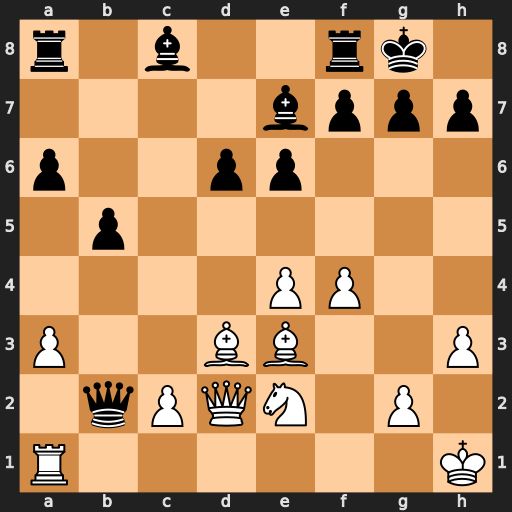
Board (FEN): r1b2rk1/4bppp/p2pp3/1p6/4PP2/P2BB2P/1qPQN1P1/R6K
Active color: w
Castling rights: -
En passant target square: -
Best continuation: Bd4 Qxa1+ Bxa1